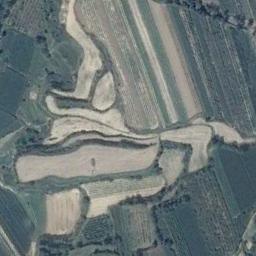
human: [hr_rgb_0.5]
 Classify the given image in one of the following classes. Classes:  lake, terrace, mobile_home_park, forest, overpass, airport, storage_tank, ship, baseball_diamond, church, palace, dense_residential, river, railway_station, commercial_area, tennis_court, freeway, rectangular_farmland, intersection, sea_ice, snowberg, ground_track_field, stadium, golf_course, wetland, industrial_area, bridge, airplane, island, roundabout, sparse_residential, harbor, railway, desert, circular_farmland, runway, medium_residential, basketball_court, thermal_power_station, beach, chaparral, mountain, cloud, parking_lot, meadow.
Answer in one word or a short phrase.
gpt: terrace